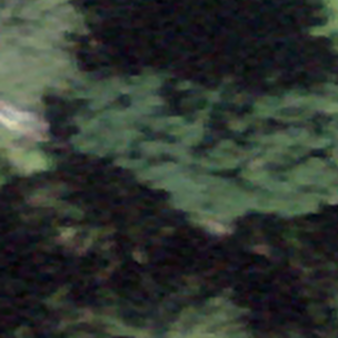
Label: other